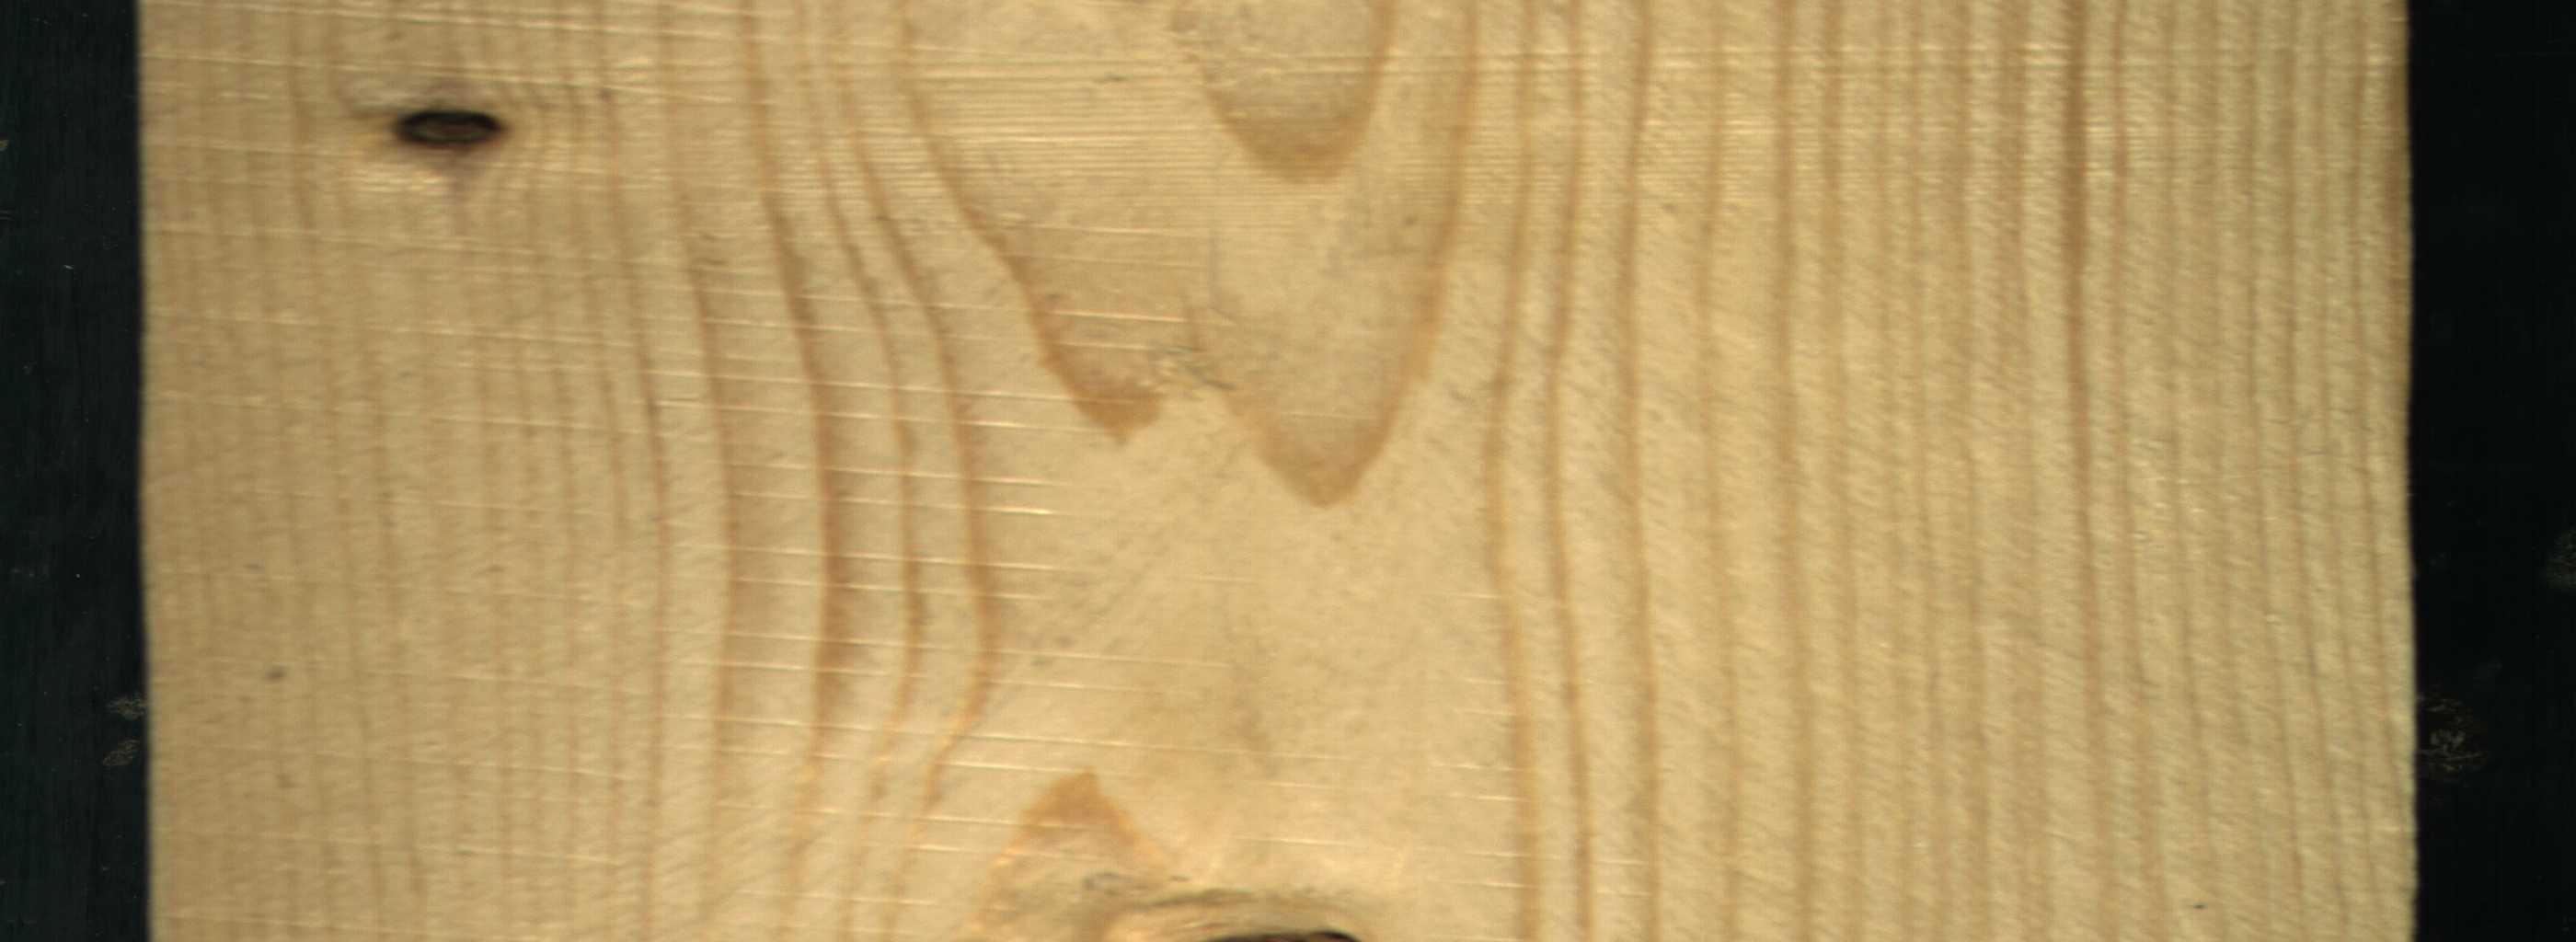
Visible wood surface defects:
Dead_Knot
Dead_Knot